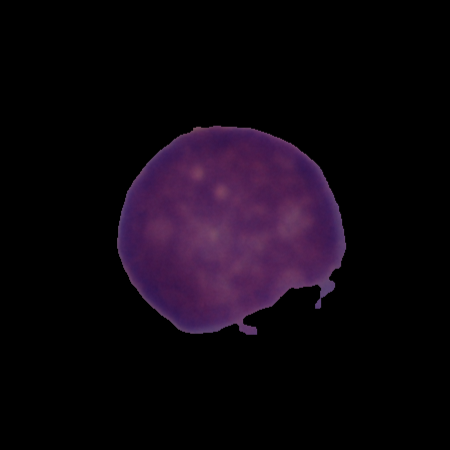
Label: cancer